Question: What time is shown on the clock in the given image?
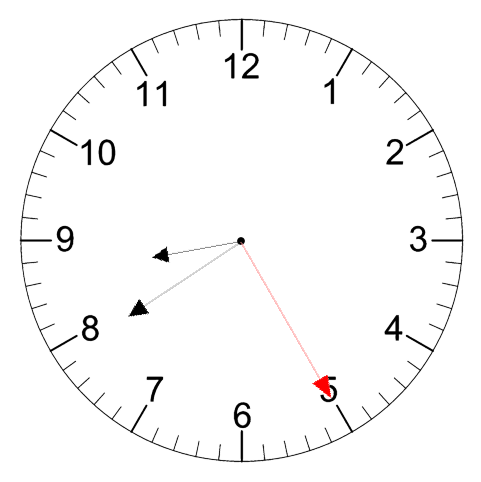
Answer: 08:39:25